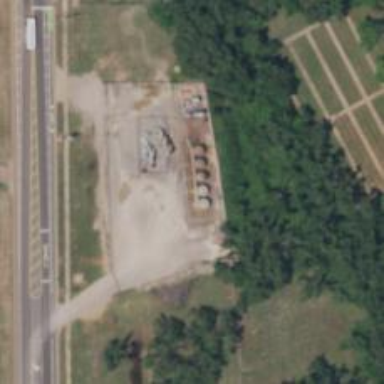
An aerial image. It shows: Storage tank that is man-made.